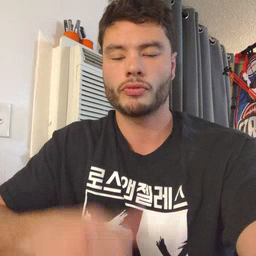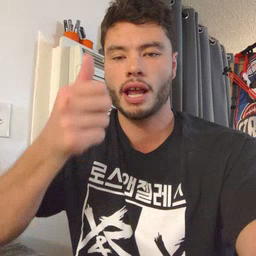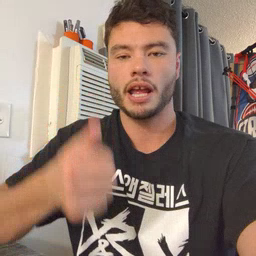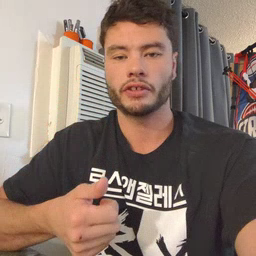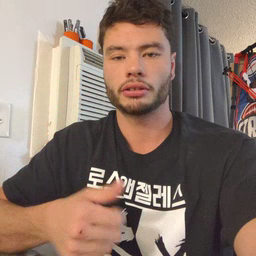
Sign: every